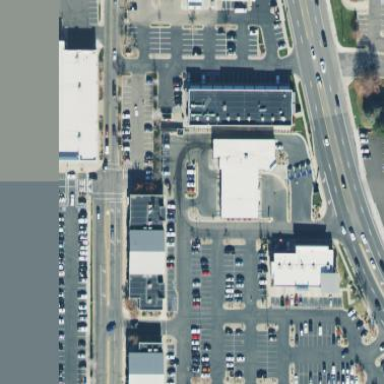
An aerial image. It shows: Retail area.